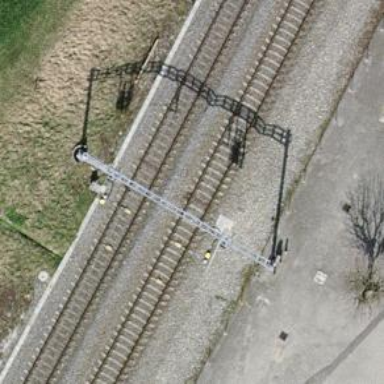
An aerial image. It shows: Railway signal.